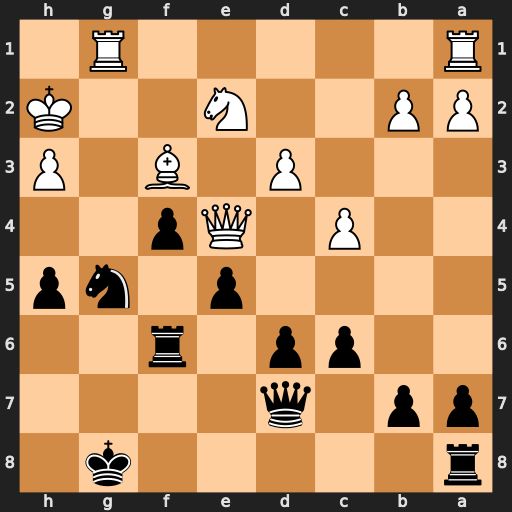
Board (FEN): r5k1/pp1q4/2pp1r2/4p1np/2P1Qp2/3P1B1P/PP2N2K/R5R1
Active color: b
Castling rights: -
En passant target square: -
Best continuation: Qxh3#